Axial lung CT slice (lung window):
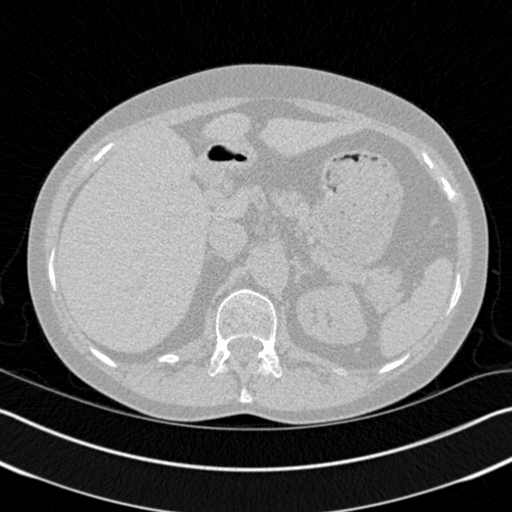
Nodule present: no